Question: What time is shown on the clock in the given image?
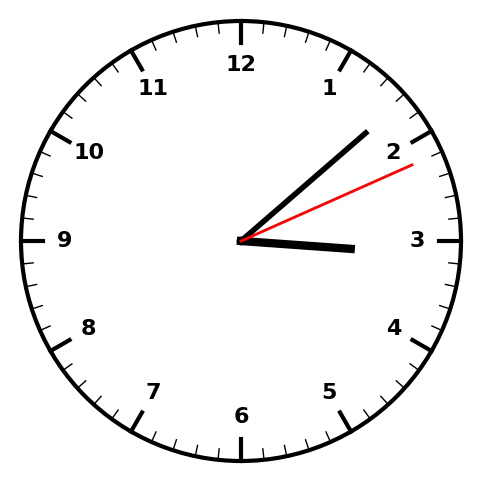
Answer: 03:08:11